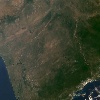
Label: land